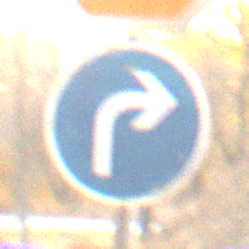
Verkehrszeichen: VorgeschriebeneFahrtrichtungRechts
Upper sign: Stop
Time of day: SunriseSunset
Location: Roofed (Suburban)
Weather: Clear
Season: NotSpecified
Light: Natural